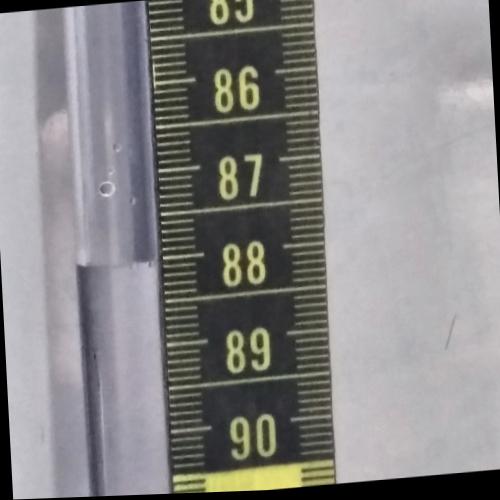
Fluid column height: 88.0 cm